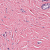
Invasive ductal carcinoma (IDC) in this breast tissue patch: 0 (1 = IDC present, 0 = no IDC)